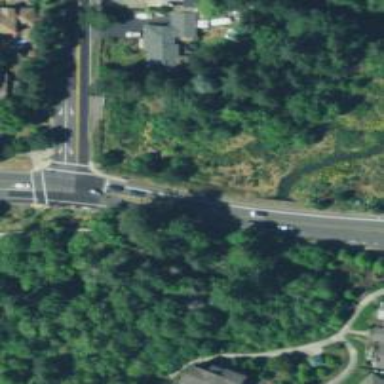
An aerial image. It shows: Secondary road with asphalt surface and sidewalk on the left.